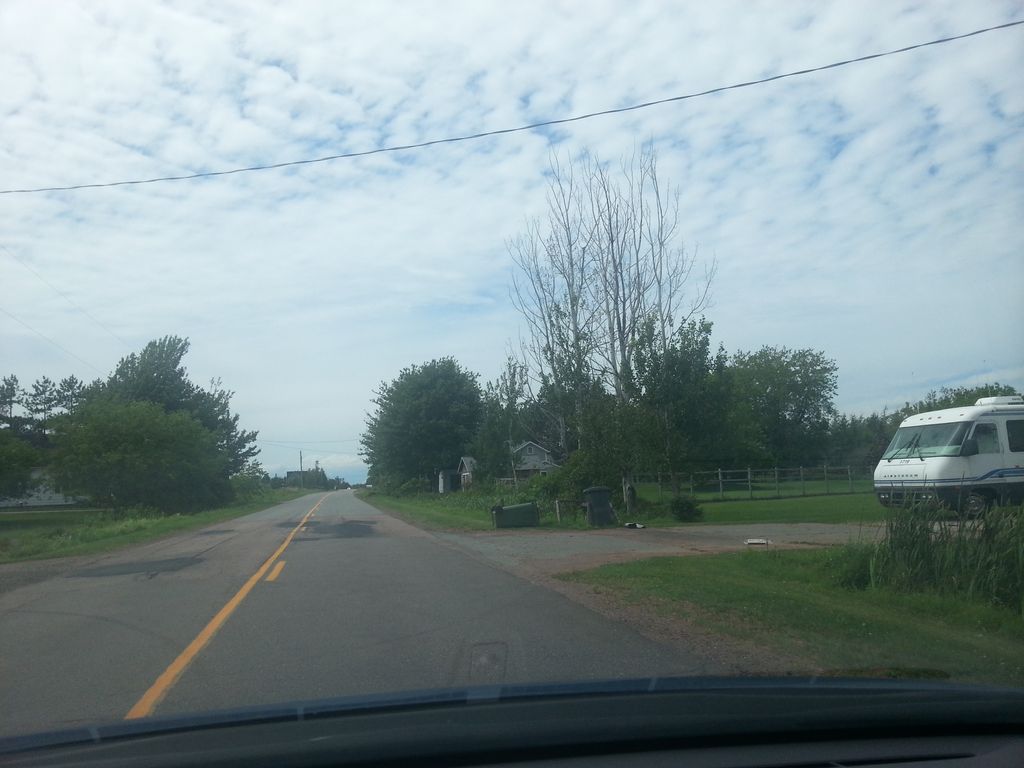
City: charlottetown